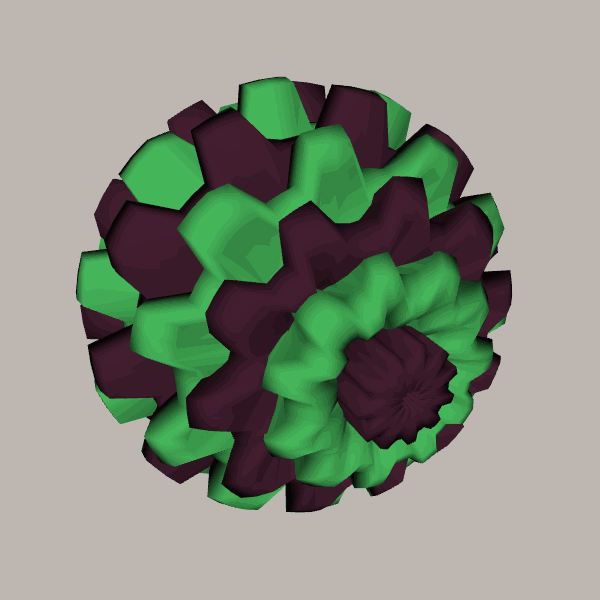
Background: light